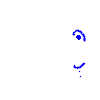
Particle: pion